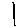
Label: line